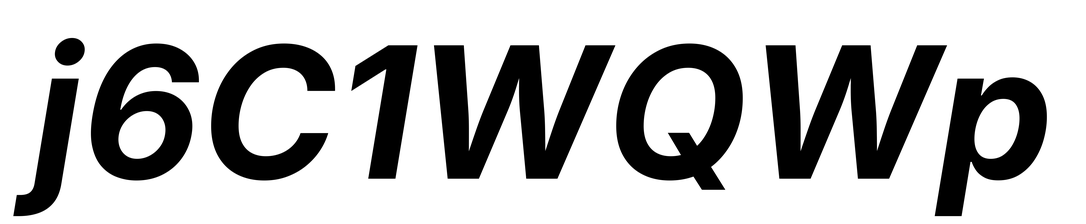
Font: Inter-Italic_Bold_Italic